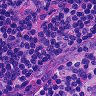
Metastatic tissue present: no